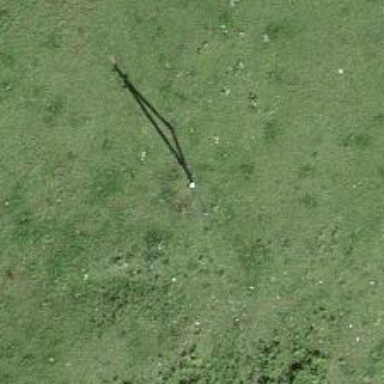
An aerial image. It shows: Utility pole in the area.